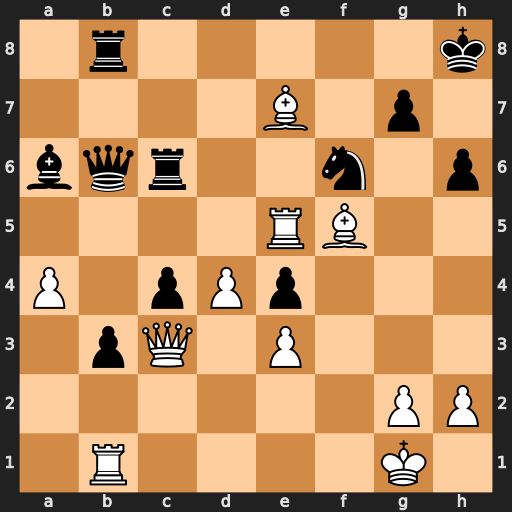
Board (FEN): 1r5k/4B1p1/bqr2n1p/4RB2/P1pPp3/1pQ1P3/6PP/1R4K1
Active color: w
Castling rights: -
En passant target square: -
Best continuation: d5 Nxd5 Rxd5